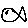
Label: fish